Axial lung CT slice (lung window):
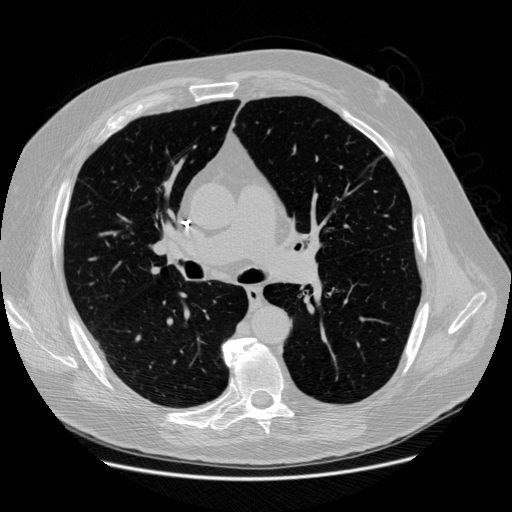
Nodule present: no